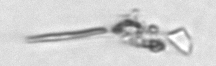
Label: fiber_TAG_external_detritus